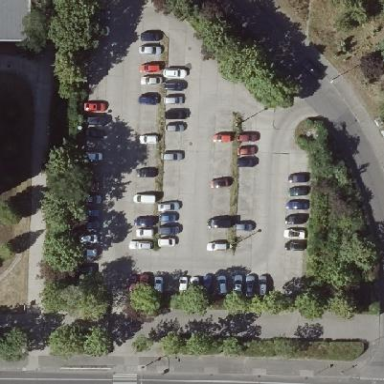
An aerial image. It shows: Concrete parking area.